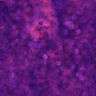
Metastatic tissue present: no